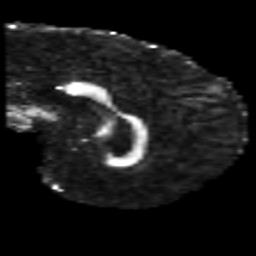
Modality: FA
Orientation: sagittal
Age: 28
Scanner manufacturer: philips
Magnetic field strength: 3 T
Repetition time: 8.6 s
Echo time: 0.127 s